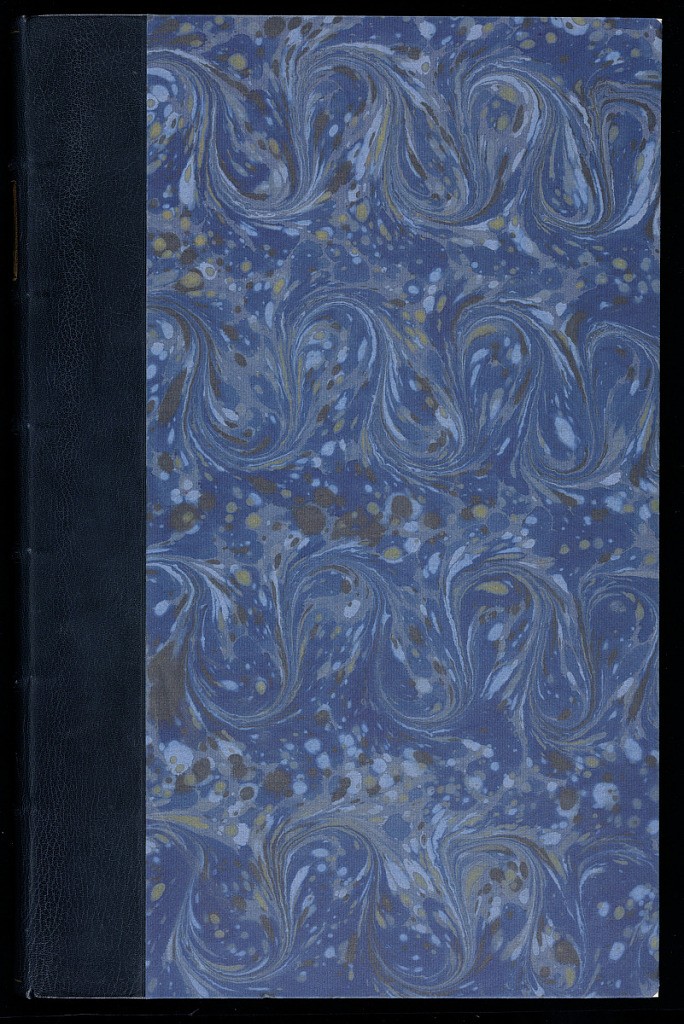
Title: Album of Decorative Panels, Trophies, and Monogram Designs
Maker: Pierre Ranson, French, 1736–1786
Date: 1773–90
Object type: Print
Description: Album of ornament prints after designs by Pierre Ranson for decorative paneling, trophies, and monograms. Each series of prints have a title page and are numbered 1-6.